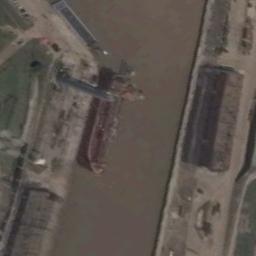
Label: ship